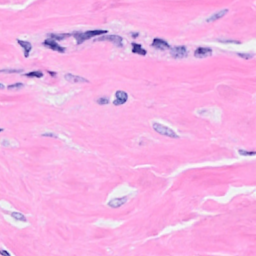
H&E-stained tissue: Breast